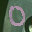
Label: 0